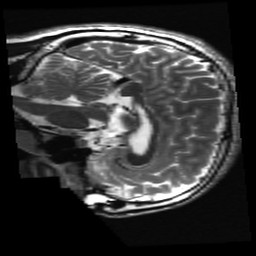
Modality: T2w
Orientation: sagittal
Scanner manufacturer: ge
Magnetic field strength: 3 T
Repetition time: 5 s
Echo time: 0.1012 s